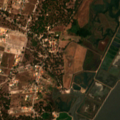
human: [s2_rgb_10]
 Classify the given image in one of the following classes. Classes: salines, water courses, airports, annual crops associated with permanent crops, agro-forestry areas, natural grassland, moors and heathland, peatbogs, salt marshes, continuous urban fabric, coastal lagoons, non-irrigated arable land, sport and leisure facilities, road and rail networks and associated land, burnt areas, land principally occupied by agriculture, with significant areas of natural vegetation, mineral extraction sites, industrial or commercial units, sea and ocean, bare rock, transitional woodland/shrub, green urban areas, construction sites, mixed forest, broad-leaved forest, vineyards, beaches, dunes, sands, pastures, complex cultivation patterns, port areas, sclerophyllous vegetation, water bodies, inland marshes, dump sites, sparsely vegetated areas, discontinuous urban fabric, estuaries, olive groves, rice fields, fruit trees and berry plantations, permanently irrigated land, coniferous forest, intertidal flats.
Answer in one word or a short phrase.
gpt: discontinuous urban fabric, complex cultivation patterns, broad-leaved forest, mixed forest, salt marshes, salines, estuaries